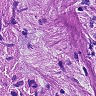
Metastatic tissue present: yes